Interaction volume radius: 10 \u00c5
Interaction volume height: 10 \u00c5
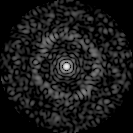
Disorder parameter: 0.8179